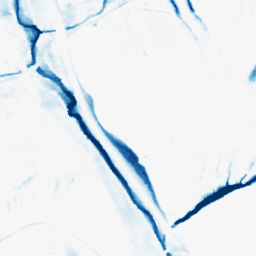
Category: morphological
Decomposition family: morphological_ellipse
Decomposition parameters: operation: closing
width: 10
height: 30
Upsampling method: linear_exact
Upsampling parameters: scale: 4
Upsampling scale: 4